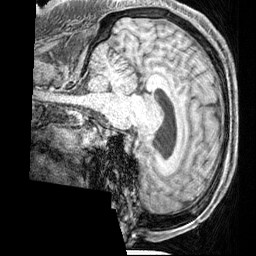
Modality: T1w
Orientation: sagittal
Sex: male
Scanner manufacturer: siemens
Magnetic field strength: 3 T
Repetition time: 2.3 s
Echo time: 0.00226 s